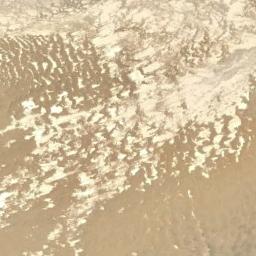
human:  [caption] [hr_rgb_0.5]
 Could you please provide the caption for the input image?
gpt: The desert is with half of white sand and half of yellow sand .

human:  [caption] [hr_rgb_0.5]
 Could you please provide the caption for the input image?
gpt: The desert has yellow sand and many white hills .

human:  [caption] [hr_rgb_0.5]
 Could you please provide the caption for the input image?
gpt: The light yellow desert with wavy stripes covers the white bare land .

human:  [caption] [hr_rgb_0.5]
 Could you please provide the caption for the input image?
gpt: There are parallel lines in this desert .

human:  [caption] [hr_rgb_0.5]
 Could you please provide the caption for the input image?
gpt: A desert covered by sand and white bare land .